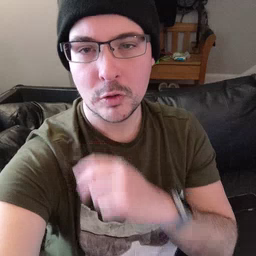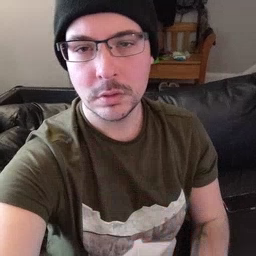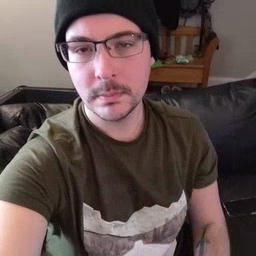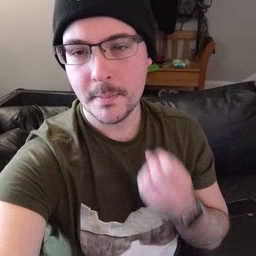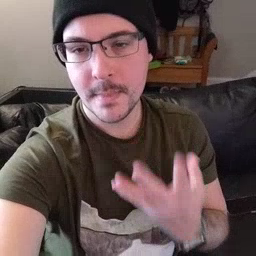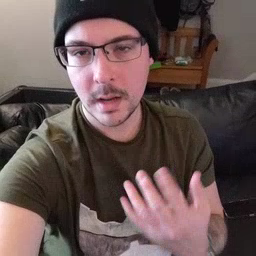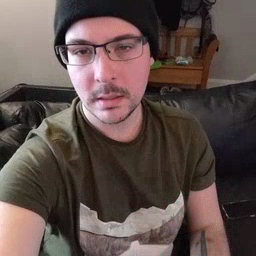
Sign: many